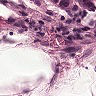
Metastatic tissue present: yes